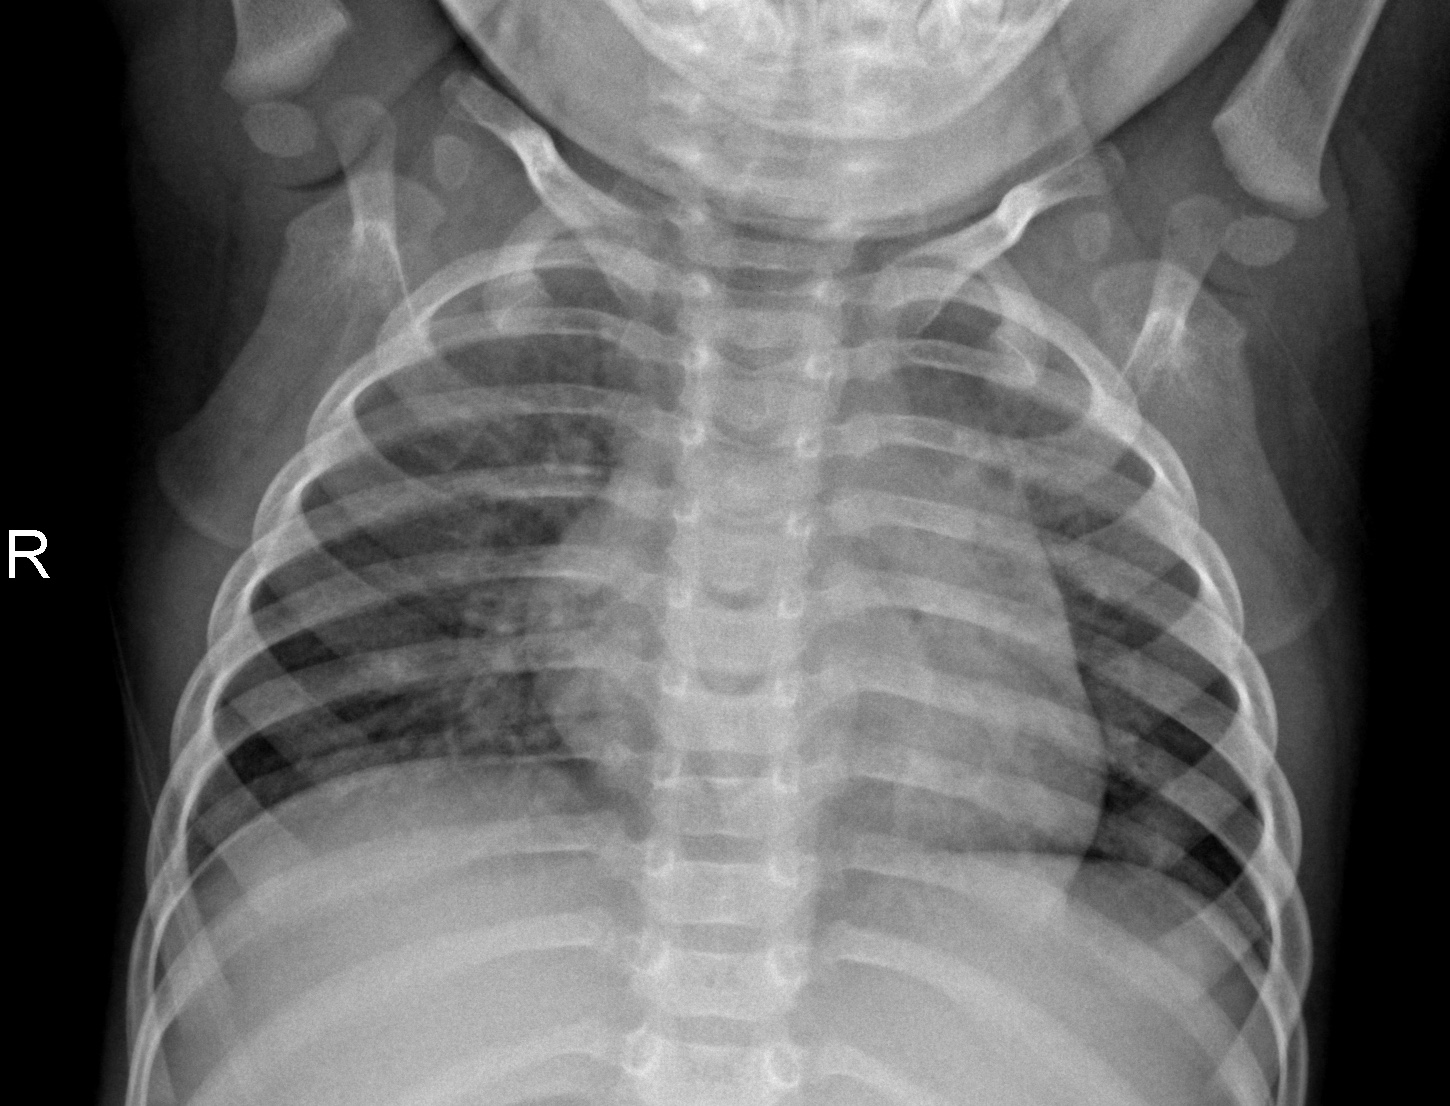
Diagnosis: NORMAL